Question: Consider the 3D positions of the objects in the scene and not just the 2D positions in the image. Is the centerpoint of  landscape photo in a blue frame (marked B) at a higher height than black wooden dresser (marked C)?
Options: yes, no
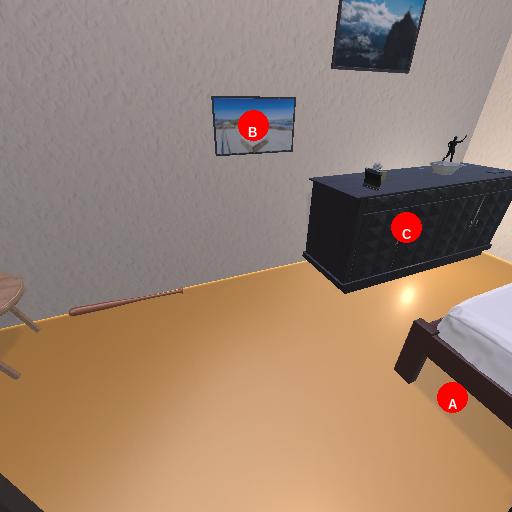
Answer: yes